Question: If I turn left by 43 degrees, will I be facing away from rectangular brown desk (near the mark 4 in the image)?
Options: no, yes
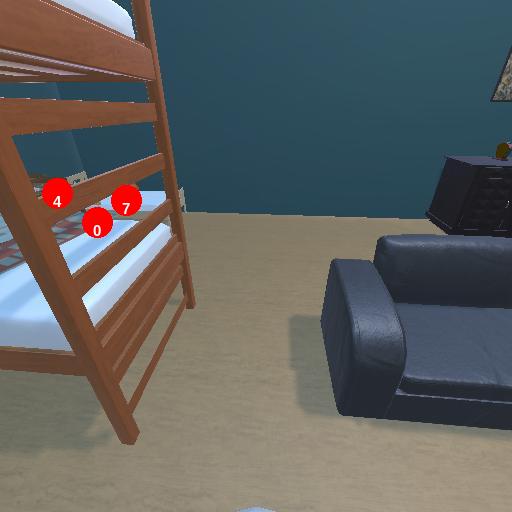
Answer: no